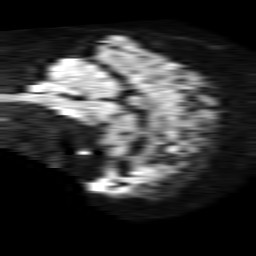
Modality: TRACE
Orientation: sagittal
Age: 55
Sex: male
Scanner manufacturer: philips
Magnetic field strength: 1.5 T
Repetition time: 4.6 s
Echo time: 0.09059 s